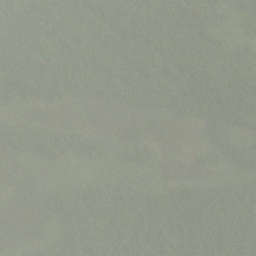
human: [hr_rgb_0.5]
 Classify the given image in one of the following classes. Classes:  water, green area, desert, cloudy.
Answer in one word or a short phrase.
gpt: cloudy